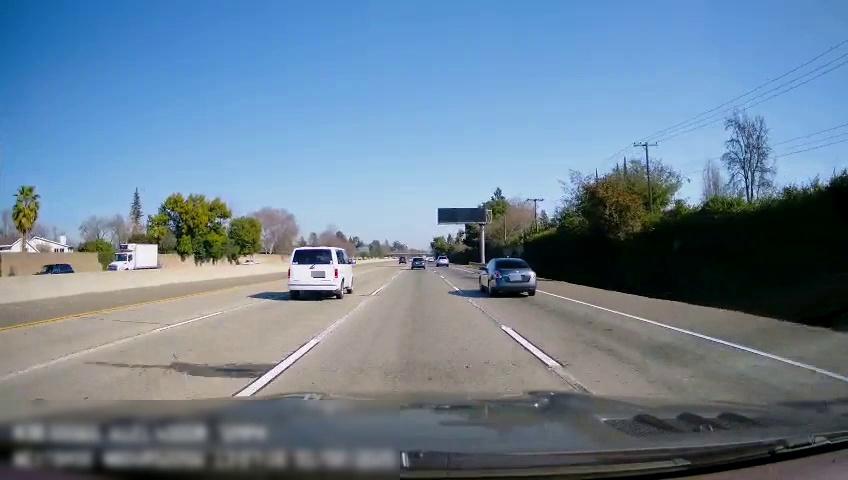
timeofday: Day
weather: Sunny
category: Drivable Space
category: Vehicles | Van
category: Vehicles | Car
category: Vehicles | Car
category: Vehicles | SUV
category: Vehicles | Other LV
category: Vehicles | Truck
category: Vehicles | SUV
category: Lanes | Current Lane
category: Lanes | Alternate Lane
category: Lanes | Alternate Lane
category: Lanes | Alternate Lane
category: Lanes | Alternate Lane
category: Lanes | Alternate Lane